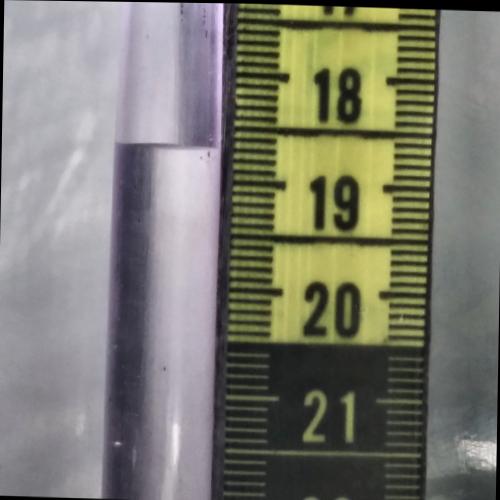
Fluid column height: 18.7 cm